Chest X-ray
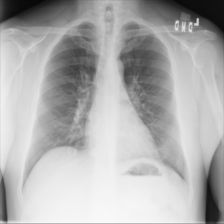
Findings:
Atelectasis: negative
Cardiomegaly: negative
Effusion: negative
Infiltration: negative
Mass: negative
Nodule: negative
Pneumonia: negative
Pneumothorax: negative
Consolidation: negative
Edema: negative
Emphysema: negative
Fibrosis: negative
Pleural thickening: negative
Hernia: negative